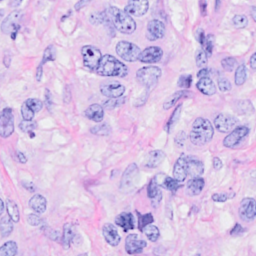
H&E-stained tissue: Breast